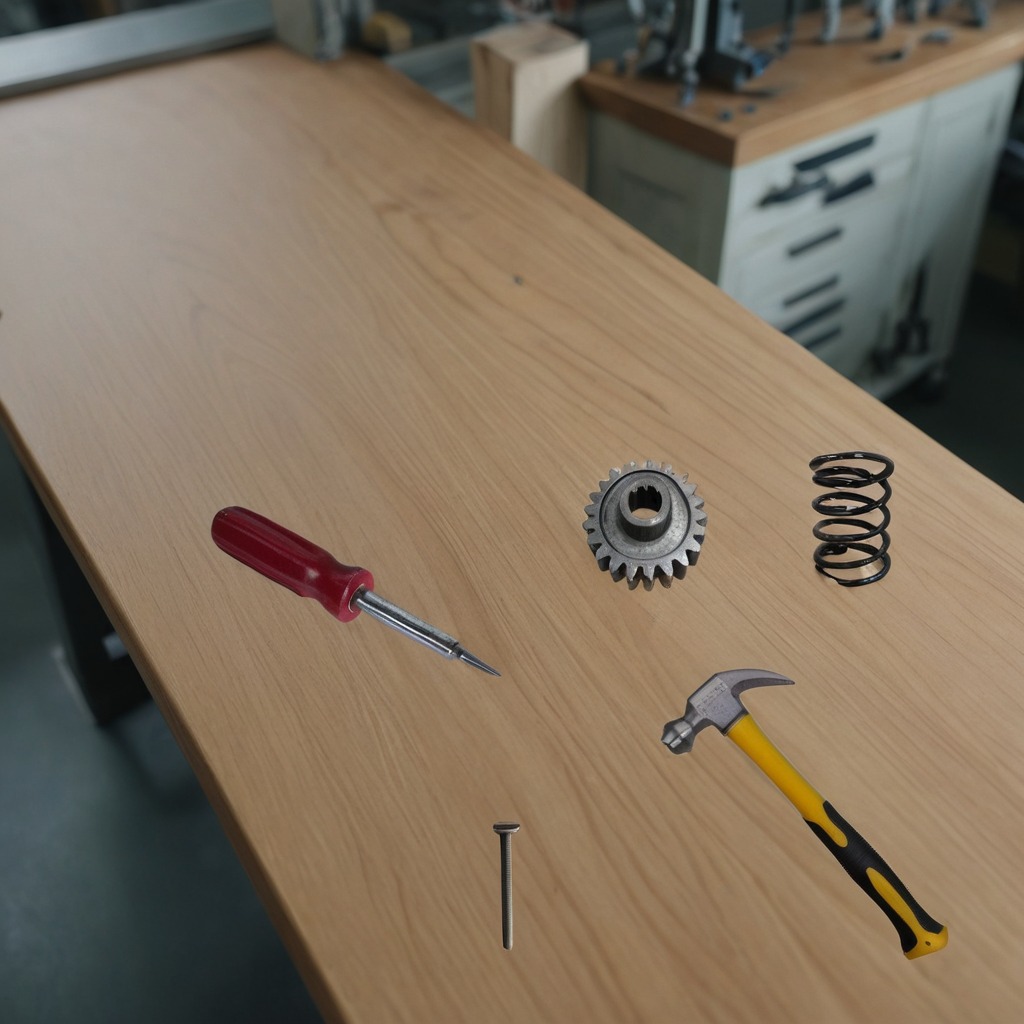
A steel gear with teeth, a hammer, an iron nail, a coiled metal spring, and a screwdriver are lying on the workbench inside a coastal fishing gear workshop.